Field crop: maize
Growth stage: 1
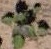
Species: chenopodium